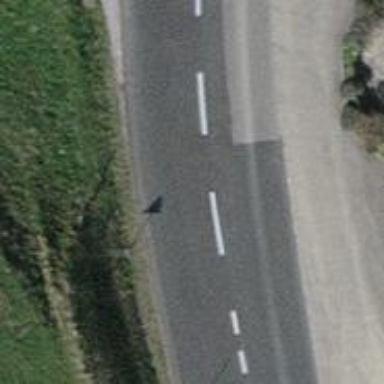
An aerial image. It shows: Secondary road with asphalt surface.